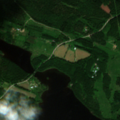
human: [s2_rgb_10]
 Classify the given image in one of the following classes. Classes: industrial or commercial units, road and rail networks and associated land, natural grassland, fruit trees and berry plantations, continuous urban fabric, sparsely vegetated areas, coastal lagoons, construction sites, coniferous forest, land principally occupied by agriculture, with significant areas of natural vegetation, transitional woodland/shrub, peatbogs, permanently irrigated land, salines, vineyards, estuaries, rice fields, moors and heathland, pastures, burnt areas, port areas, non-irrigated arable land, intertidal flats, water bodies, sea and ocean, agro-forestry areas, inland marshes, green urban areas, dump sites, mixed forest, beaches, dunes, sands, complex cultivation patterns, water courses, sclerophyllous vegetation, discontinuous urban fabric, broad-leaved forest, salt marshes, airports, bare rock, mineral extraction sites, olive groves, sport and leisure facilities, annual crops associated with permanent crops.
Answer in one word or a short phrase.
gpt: broad-leaved forest, coniferous forest, mixed forest, water bodies